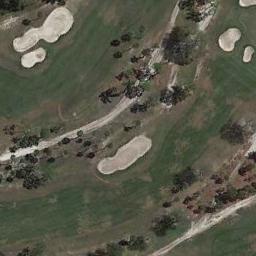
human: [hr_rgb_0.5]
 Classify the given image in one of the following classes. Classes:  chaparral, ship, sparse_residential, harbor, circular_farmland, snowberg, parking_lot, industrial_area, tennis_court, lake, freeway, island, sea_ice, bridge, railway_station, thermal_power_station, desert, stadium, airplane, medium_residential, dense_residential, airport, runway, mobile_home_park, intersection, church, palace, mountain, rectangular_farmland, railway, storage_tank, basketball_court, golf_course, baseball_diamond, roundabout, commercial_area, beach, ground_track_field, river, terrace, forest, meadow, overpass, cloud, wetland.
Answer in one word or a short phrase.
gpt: golf_course